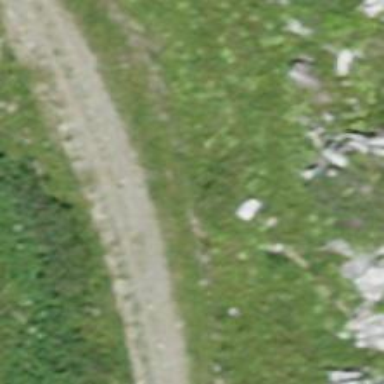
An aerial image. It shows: Downhill path for skiing.